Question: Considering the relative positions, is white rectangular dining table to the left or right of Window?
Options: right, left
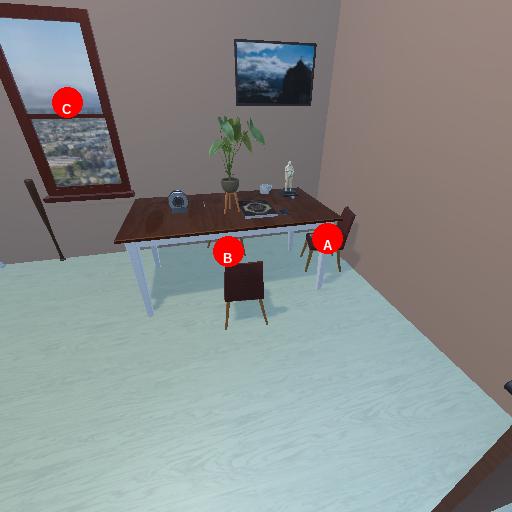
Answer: right